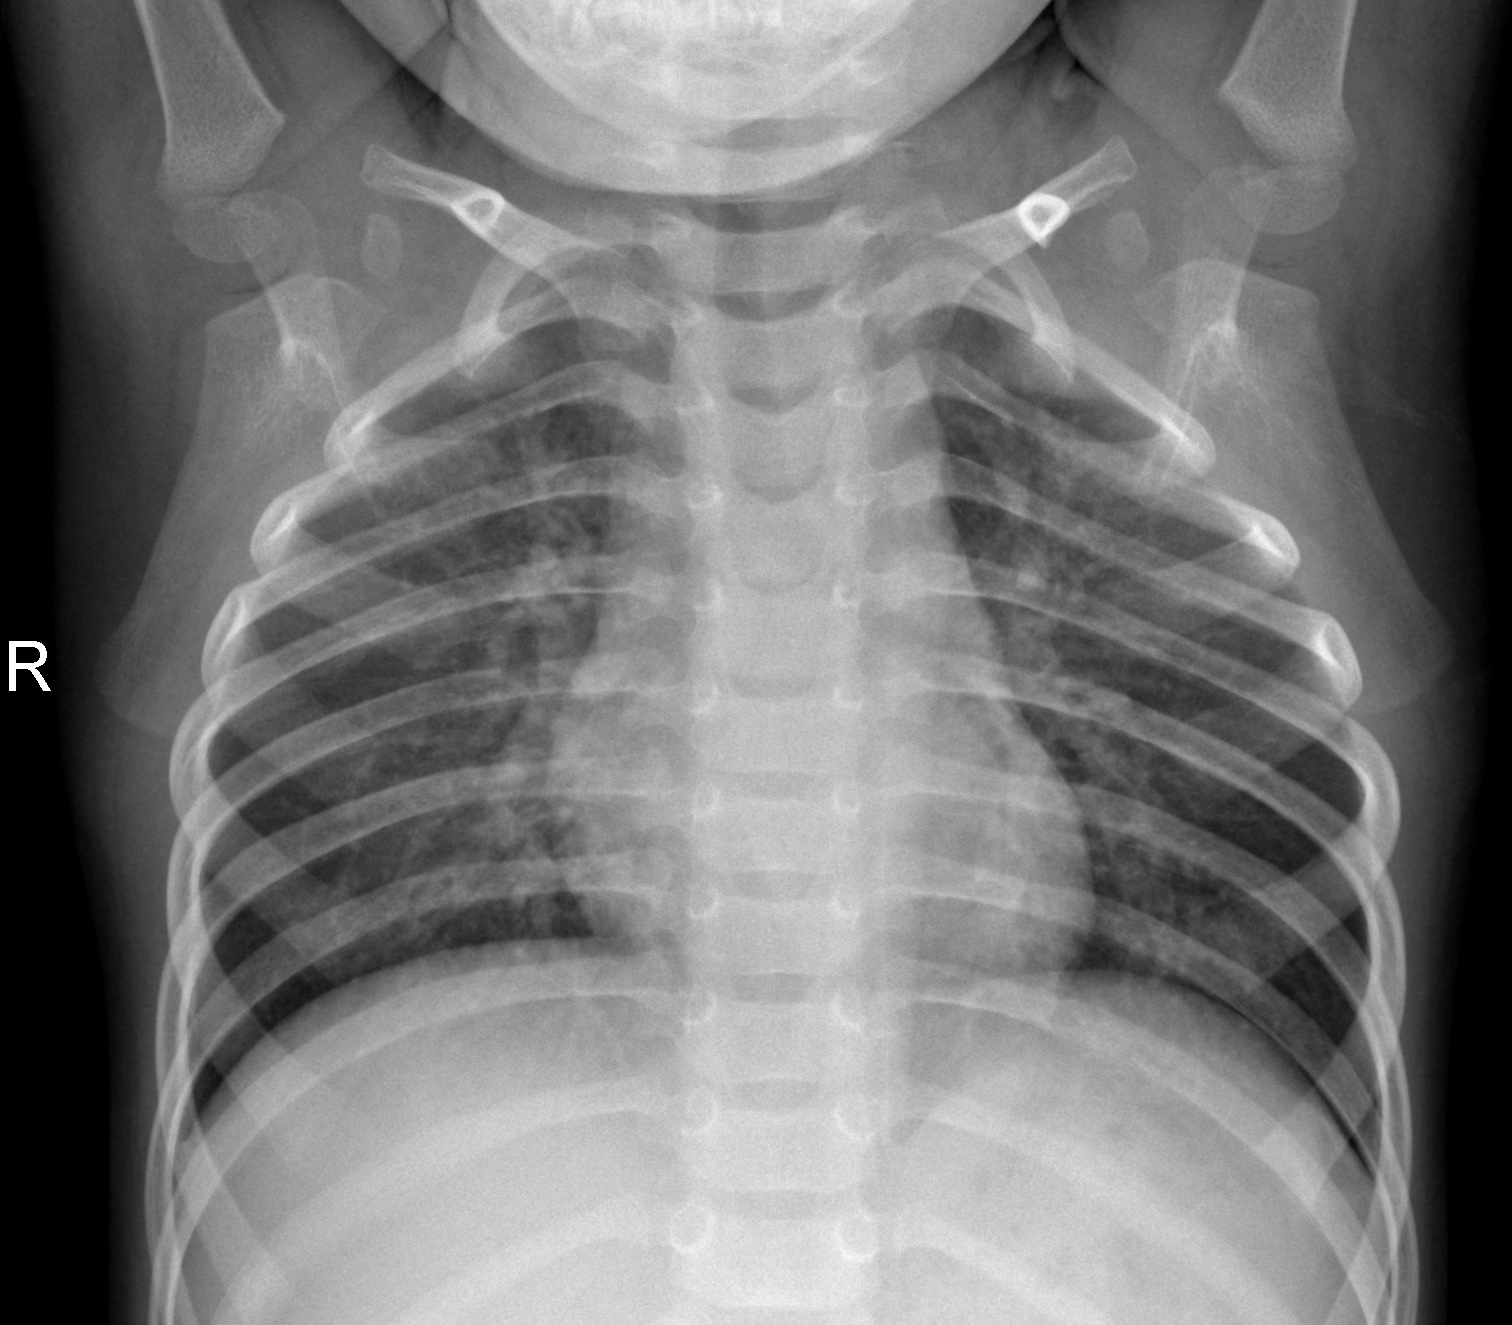
Diagnosis: NORMAL